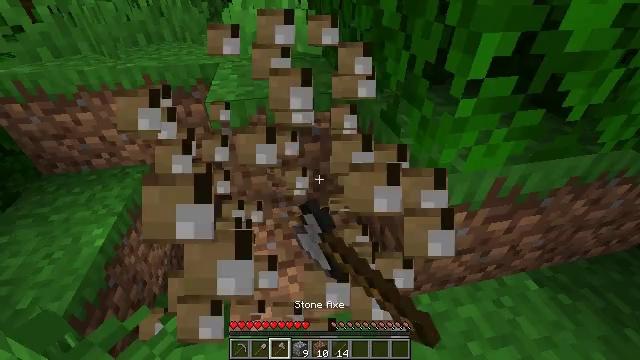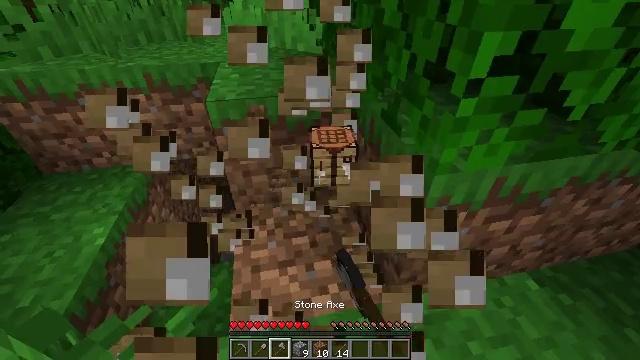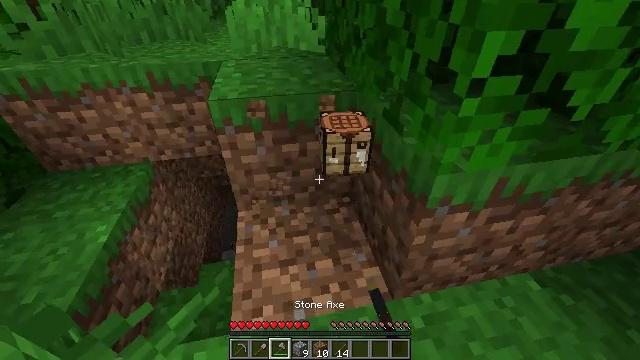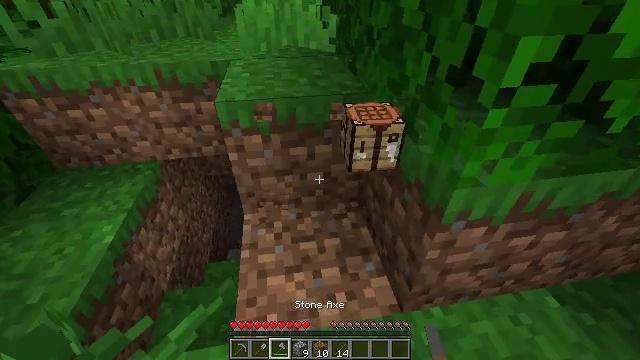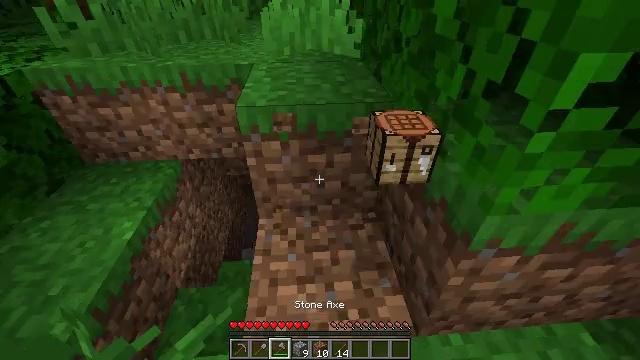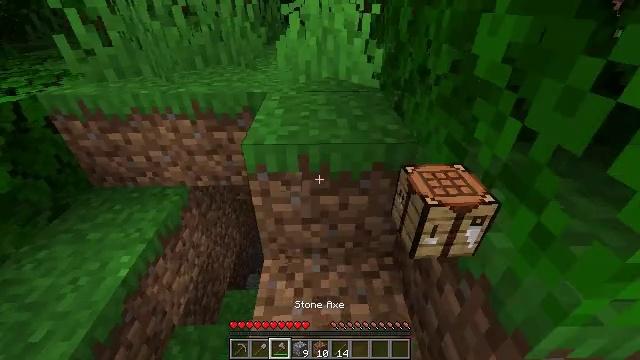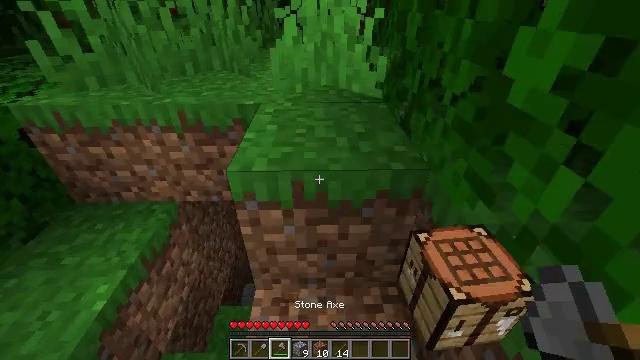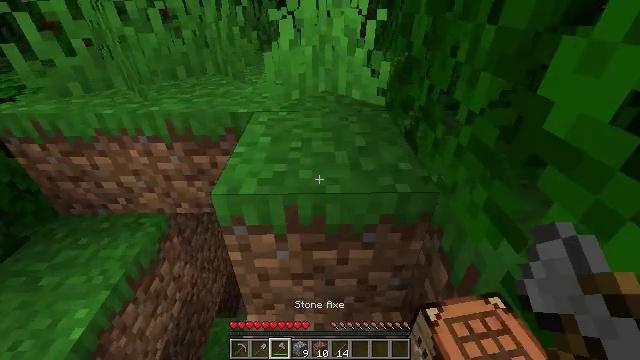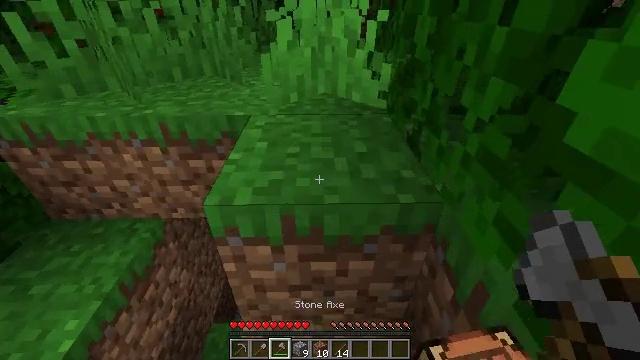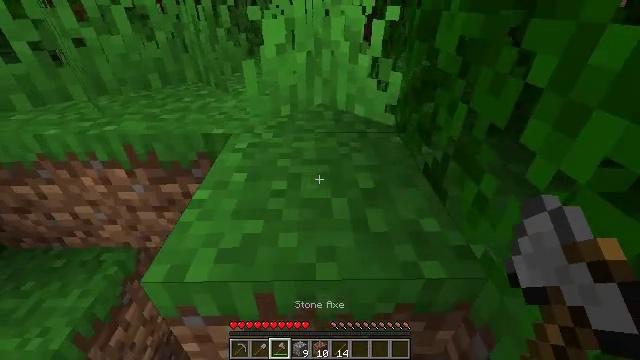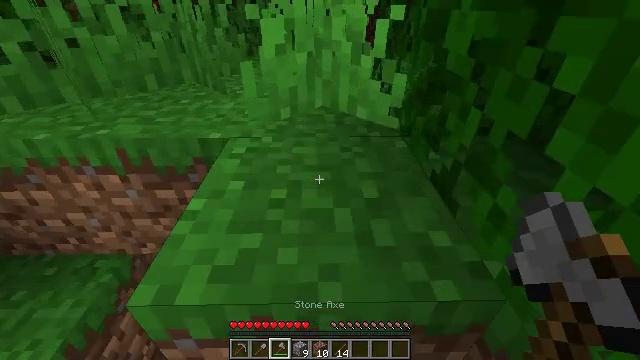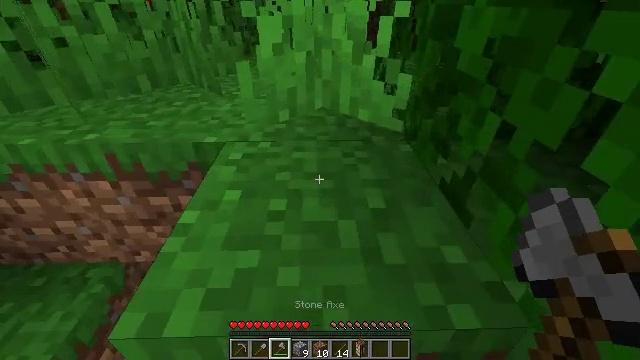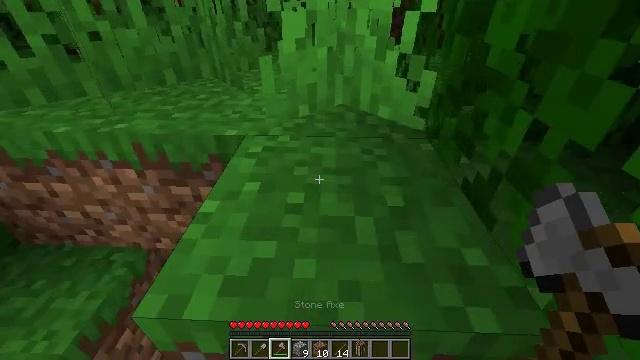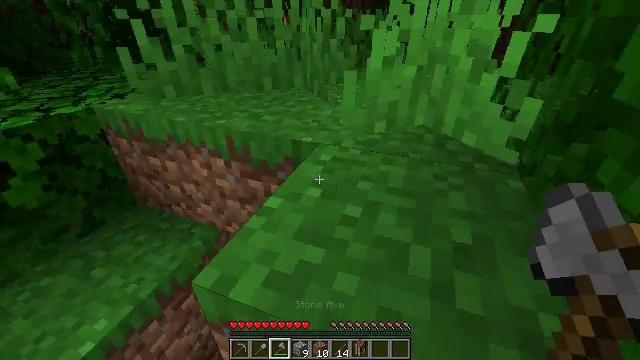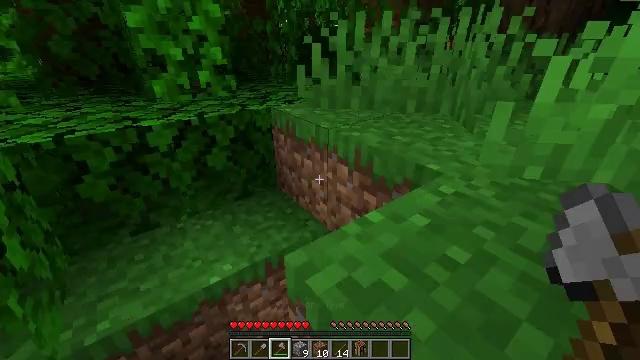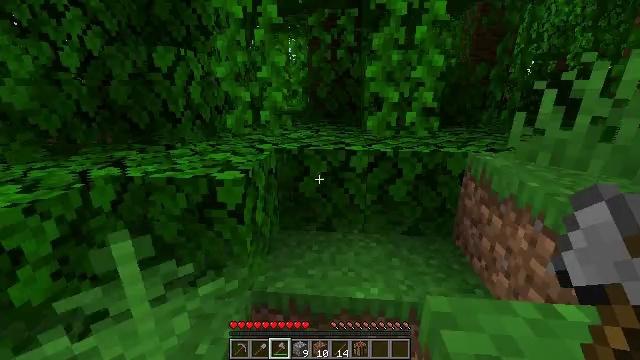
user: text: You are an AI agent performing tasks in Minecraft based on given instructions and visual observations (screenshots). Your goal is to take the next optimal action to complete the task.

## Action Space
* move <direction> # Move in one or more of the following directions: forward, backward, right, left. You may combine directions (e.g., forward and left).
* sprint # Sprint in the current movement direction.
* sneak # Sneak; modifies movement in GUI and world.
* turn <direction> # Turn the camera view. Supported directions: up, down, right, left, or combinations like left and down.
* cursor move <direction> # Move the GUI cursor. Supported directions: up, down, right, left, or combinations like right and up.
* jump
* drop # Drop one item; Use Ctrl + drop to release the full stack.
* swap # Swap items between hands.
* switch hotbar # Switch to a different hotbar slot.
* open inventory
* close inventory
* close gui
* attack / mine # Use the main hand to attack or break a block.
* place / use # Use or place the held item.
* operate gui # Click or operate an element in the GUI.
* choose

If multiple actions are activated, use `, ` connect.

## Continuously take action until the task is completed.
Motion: motion action
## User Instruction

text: Gather vines from trees or structures.
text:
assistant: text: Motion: attack / mine
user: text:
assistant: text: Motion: no_op
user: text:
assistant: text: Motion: move forward, turn left
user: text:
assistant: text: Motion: move forward, turn left
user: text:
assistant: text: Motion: move forward, turn left and up
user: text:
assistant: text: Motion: move forward
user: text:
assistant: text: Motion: move forward
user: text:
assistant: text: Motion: move forward
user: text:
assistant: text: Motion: move forward
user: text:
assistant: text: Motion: move forward
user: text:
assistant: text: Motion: move forward
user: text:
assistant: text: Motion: move forward, turn left
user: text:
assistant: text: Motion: move right, turn left and up
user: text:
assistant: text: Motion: move right, turn left and up
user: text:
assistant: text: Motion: move right, turn left and up
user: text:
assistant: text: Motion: move right, turn left and up
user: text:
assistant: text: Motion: turn left and up
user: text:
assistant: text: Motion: turn left
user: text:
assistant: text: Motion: no_op
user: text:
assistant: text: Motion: no_op
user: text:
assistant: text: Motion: no_op
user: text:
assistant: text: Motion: move left
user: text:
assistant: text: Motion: move left, turn left
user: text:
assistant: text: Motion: move left, turn left
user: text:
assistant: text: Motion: move left, turn left
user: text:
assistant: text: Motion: move forward and move left, turn left
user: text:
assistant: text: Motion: move forward and move left
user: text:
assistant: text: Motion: move forward and move left
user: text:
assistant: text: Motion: move forward
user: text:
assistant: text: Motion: move forward